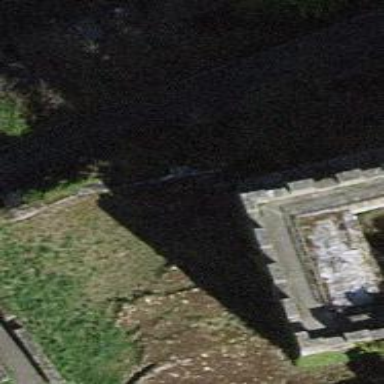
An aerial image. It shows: City wall serving as barrier.